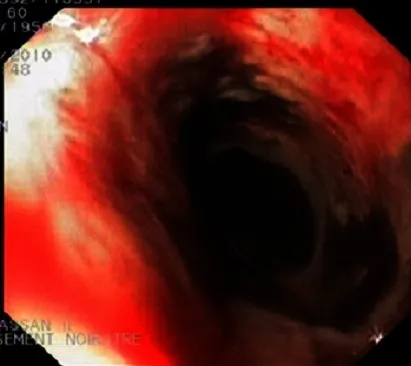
Endoscopic view showing of the upper third of the esophagus, which is circumferentially congestive associated with diffuse bleeding.
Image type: endoscopy (airway_endoscopy)